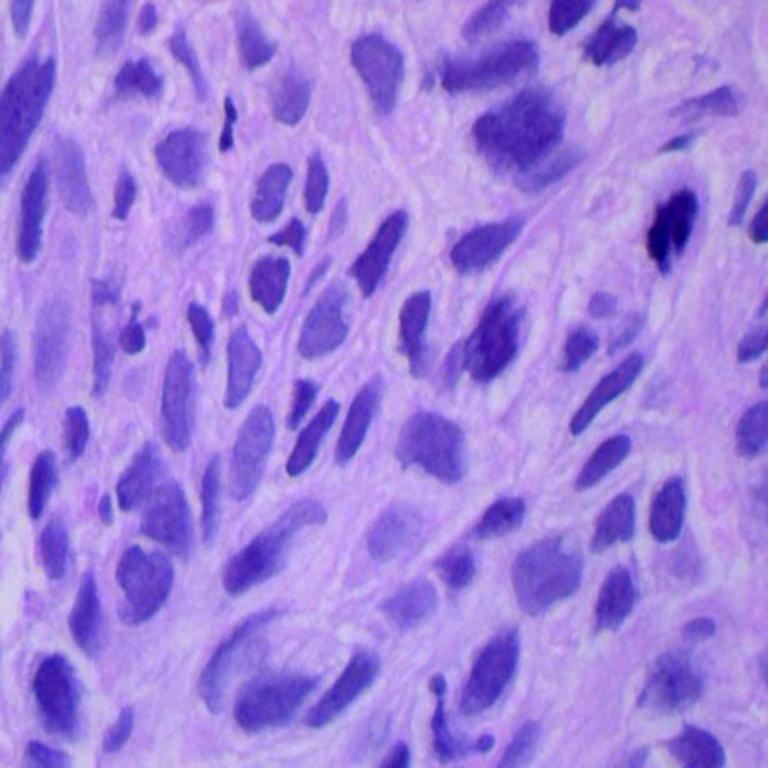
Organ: lung
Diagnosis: squamous carcinomas